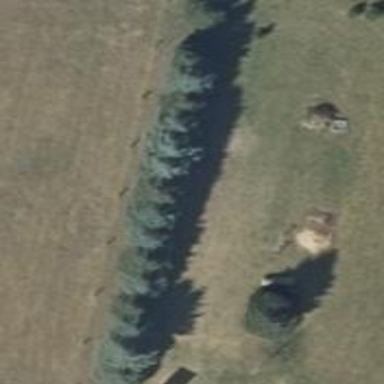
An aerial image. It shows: Row of evergreen trees with needle-leaved foliage.